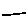
Label: line